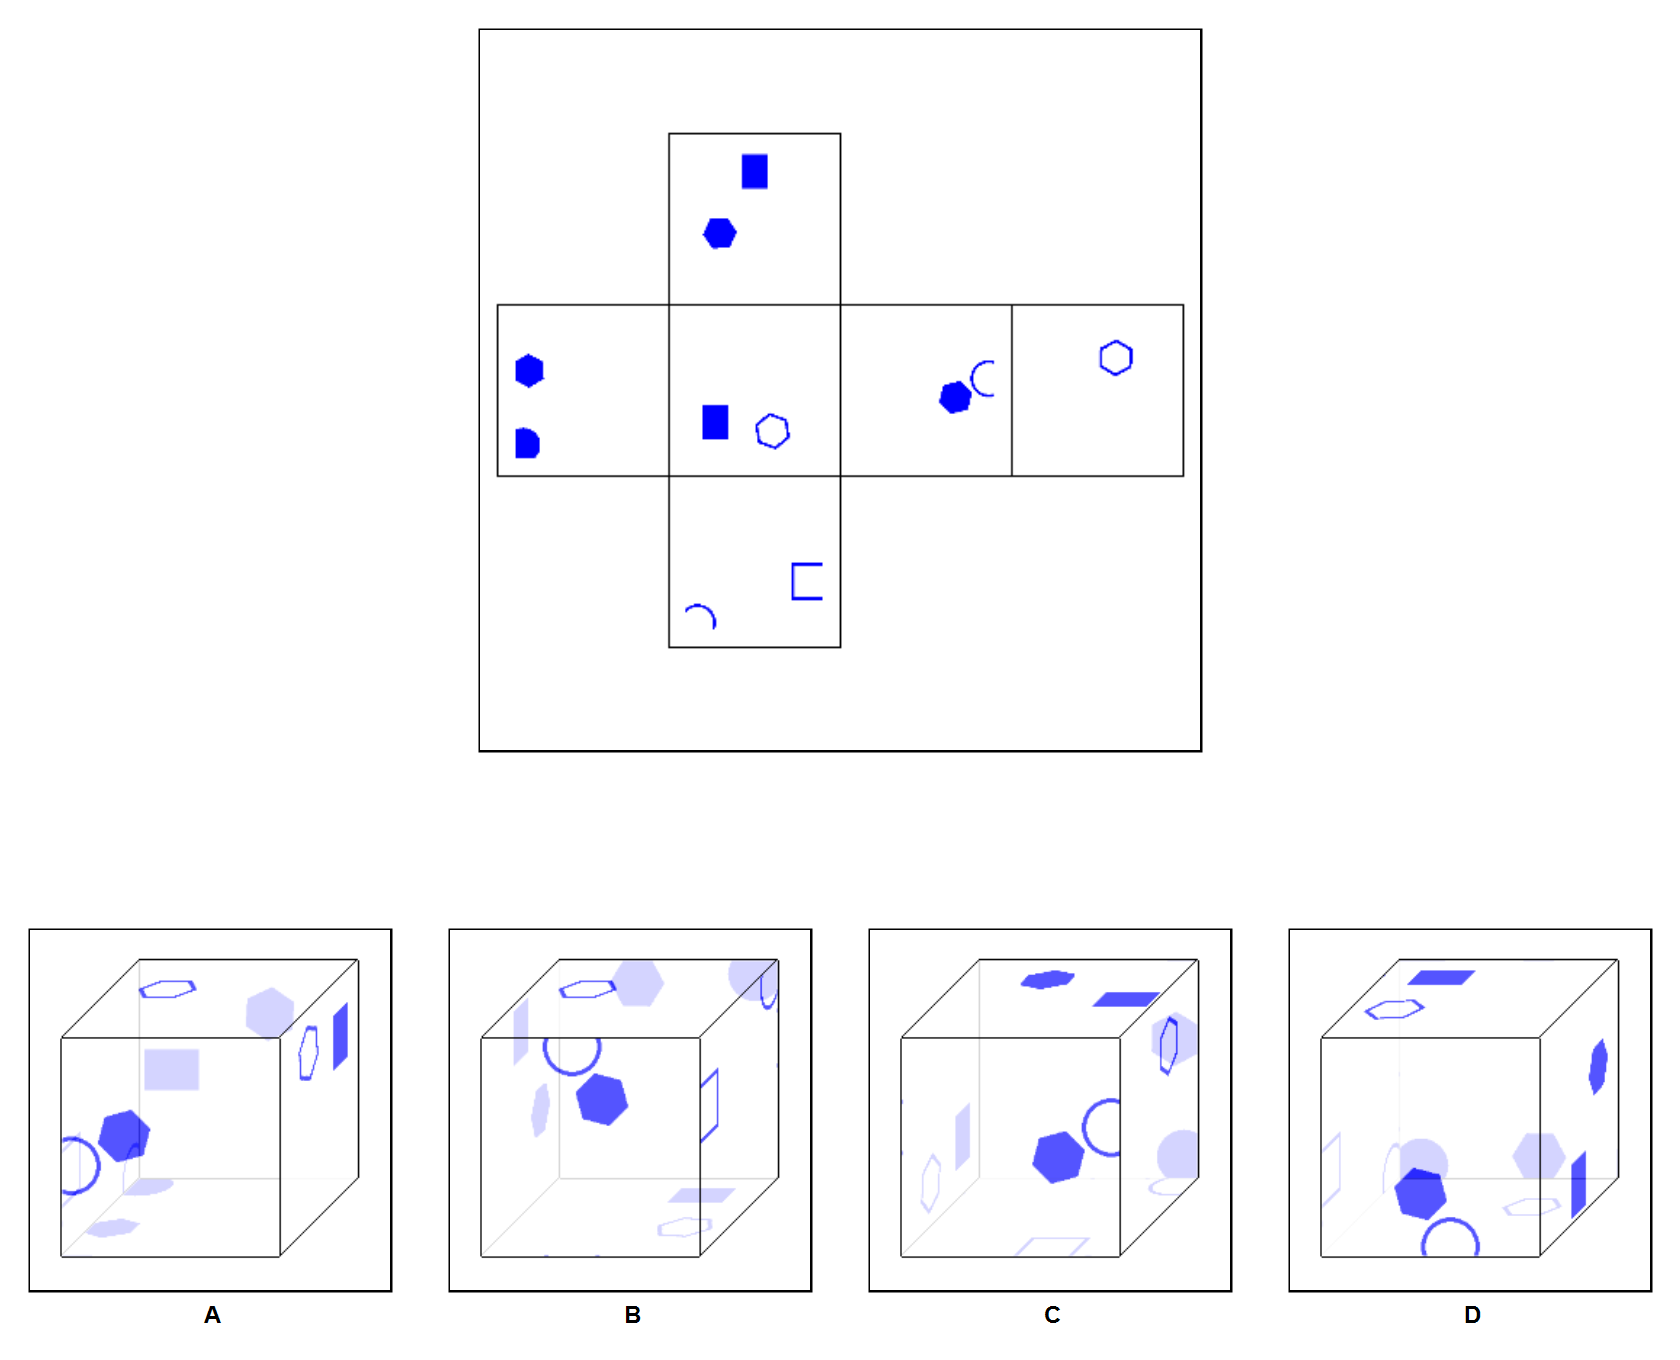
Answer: A